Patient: sex M, age 29
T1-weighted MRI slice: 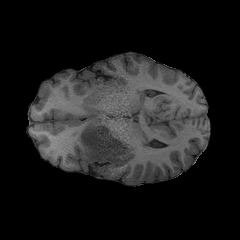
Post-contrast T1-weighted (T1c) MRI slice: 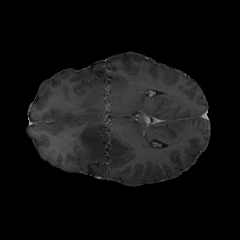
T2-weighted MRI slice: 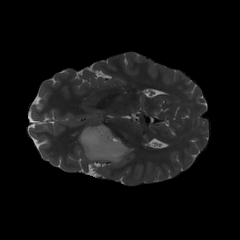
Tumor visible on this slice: yes
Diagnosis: Astrocytoma, IDH-mutant
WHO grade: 2